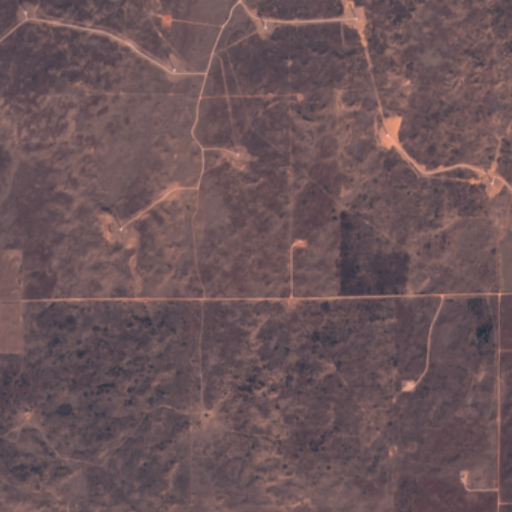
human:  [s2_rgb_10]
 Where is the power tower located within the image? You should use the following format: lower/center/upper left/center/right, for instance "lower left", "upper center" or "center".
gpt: The power tower is located in the lower left of the image.
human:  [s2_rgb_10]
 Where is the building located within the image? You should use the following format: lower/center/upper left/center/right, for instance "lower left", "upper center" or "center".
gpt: The building is located in the lower right of the image.
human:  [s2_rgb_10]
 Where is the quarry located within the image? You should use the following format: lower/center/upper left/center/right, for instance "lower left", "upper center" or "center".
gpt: There is no quarry in the image.